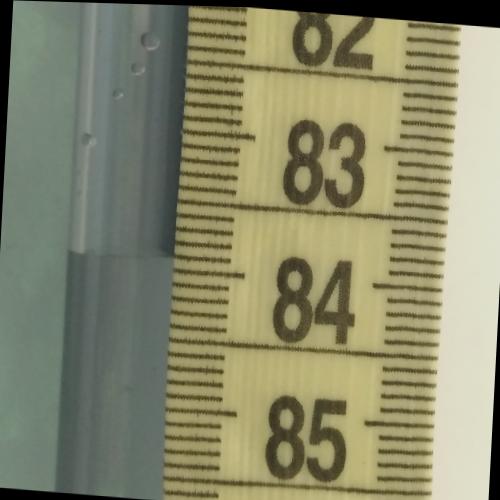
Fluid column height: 83.9 cm